Question: I have a basic f# project created with Xamarin Studio but it claims it cannot find FSharp.Core.

However the F# REPL with the IDE works fine so I am assuming that I have f# under mono installed.
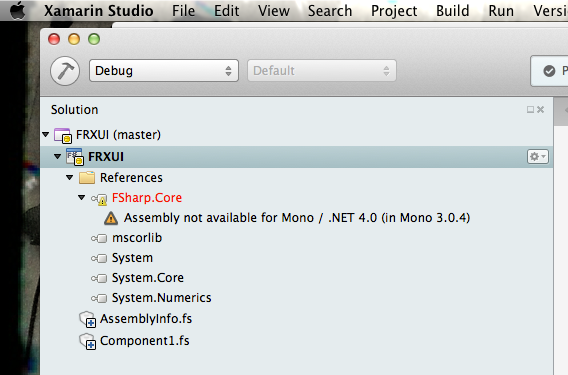
Answer: According to Don Syme via twitter, this error is just cosmetic and the project should build anyway. There is also a bug tracking this
<URL>